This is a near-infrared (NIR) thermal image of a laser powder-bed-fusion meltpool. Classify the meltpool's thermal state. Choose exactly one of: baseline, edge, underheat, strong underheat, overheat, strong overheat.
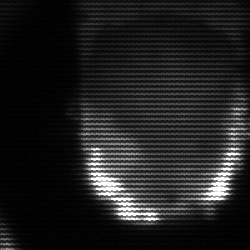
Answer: baseline